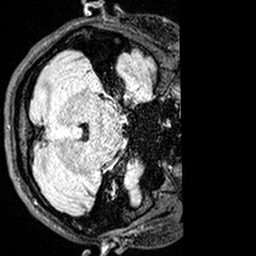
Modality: FLAIR
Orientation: axial
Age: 20
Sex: female
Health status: healthy
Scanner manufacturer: siemens
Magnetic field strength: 3 T
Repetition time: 5 s
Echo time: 0.388 s